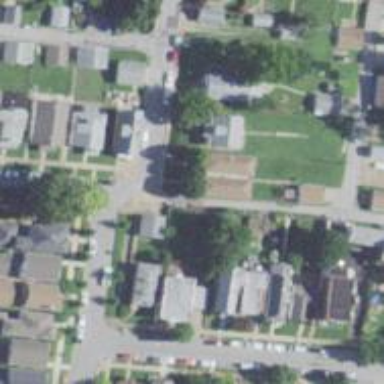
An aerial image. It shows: Alley classified as service road.